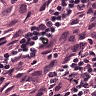
Metastatic tissue present: yes